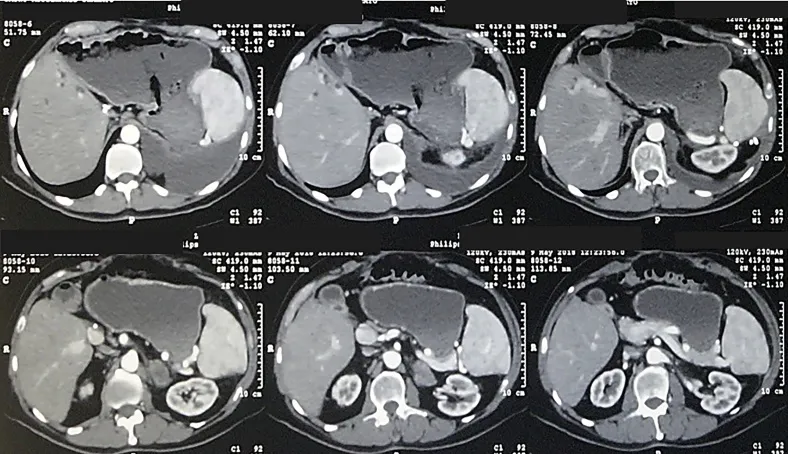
Abdominal computed tomography 6 month after excision of metastatic adrenal hepatocellular carcinoma.
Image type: radiology (ct)